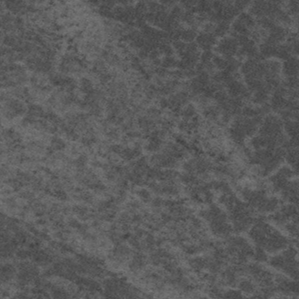
Label: frost